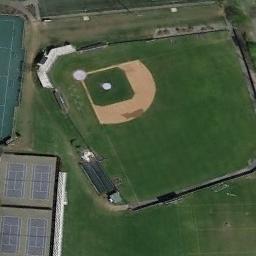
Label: baseball_diamond